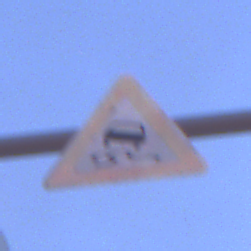
Verkehrszeichen: SchleuderOderRutschgefahr
Umgebung: Outdoor, Urban
Tageszeit: Night
Wetter: PartlyCloudy
Licht: Artificial
Jahreszeit: NotSpecified
Kontrast: HighContrast